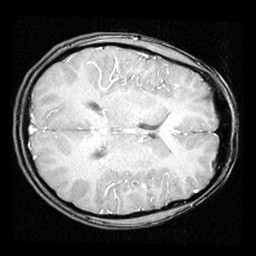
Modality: inplaneT1
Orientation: axial
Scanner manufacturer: ge
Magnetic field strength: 3 T
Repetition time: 0.2 s
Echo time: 0.0036 s